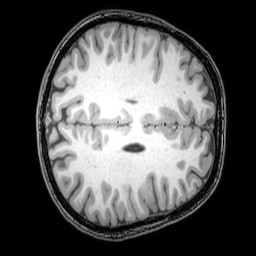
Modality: T1w
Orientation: axial
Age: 24
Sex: female
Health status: healthy
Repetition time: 0.081 s
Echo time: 0.037 s